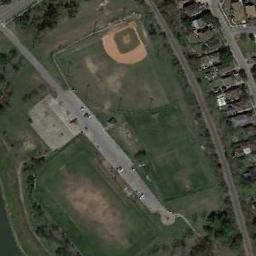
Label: baseball_diamond